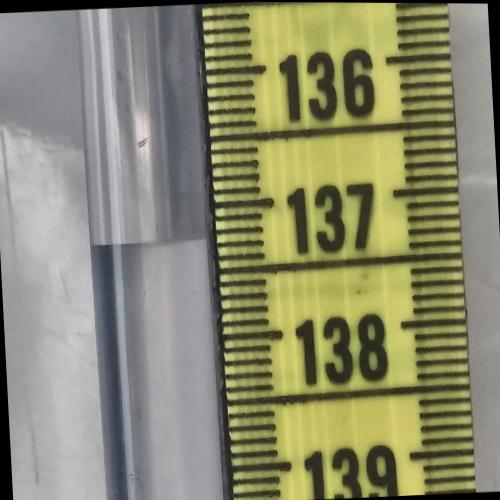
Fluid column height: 137.3 cm